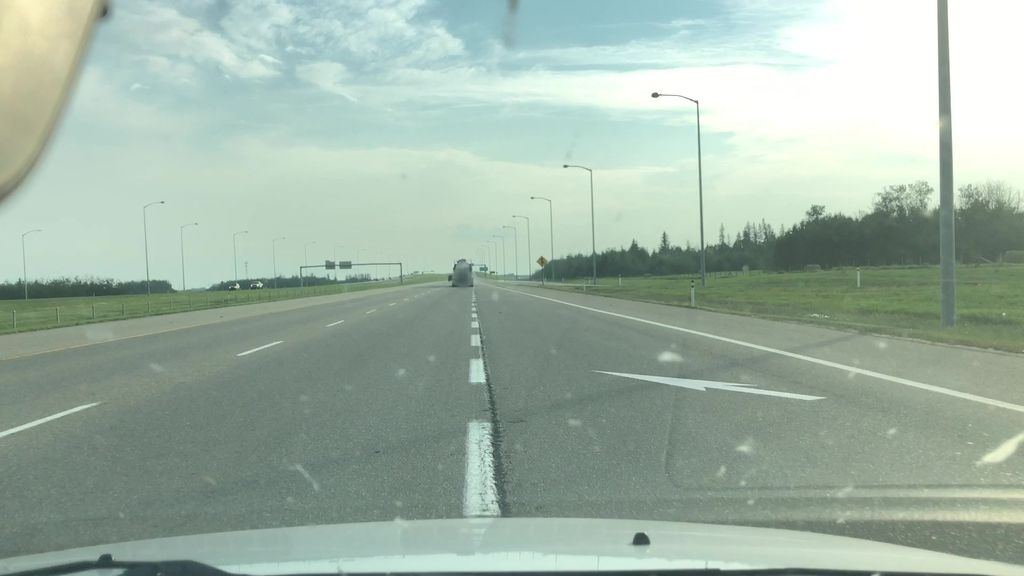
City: edmonton